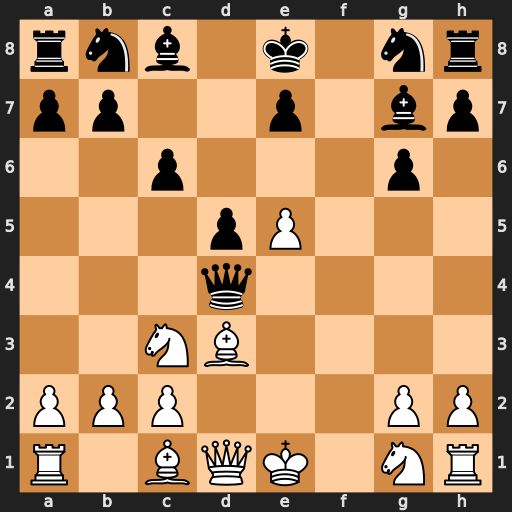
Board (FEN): rnb1k1nr/pp2p1bp/2p3p1/3pP3/3q4/2NB4/PPP3PP/R1BQK1NR
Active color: w
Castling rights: KQkq
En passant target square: -
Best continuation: Bxg6+ hxg6 Qxd4